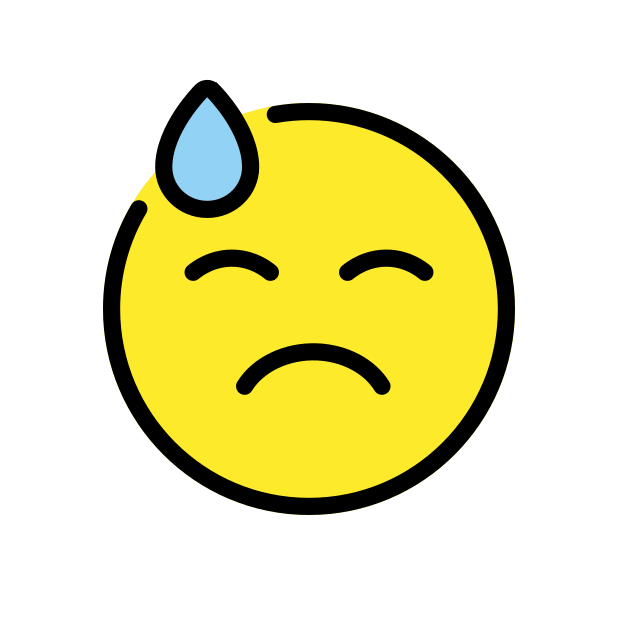
Emoji: 😓
Name: face with cold sweat
Unicode: 0x1f613